Question: I have a problem with SUM function in SQL Server. How to SUM TotalA column but not get duplicate values in Os column?
I am using Group by, distinct but inefficient.

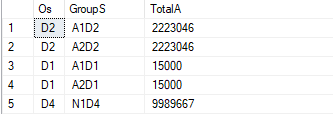
Answer: You can do aggregation :
'''
select os, sum(distinct totala)
from table t
group by os;
'''
If you want all sum then remove 'distinct' :
'''
select os, sum(totala)
from table t
group by os;
'''
Both query will produce unique 'os's but, first one will return unique sum & second would return all sum.
You can also use sub-query & do aggregation :
'''
select os, sum(totala) as totala
from (select distinct os, totala
from table t
) t
group by os;
'''